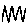
Label: zigzag